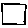
Label: square